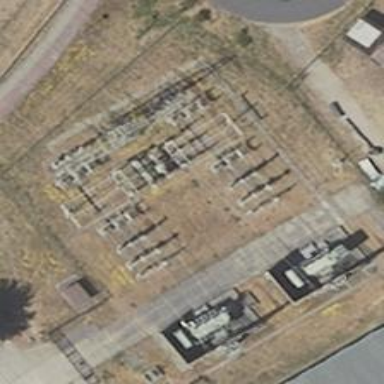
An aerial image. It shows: Busbar power line with 3 cables.